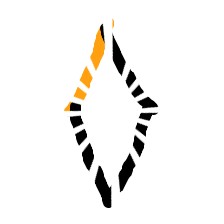
Shape: rhombus